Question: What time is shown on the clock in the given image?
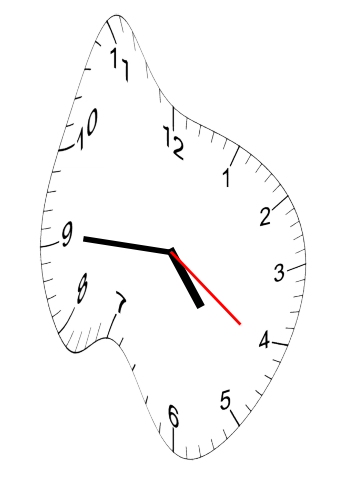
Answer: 04:45:21